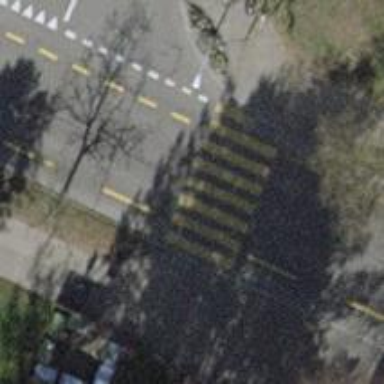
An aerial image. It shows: Uncontrolled zebra crossing.